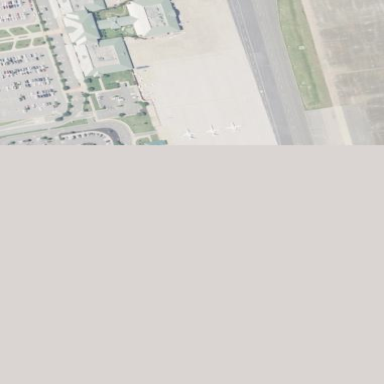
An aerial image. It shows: Apron at the airport.